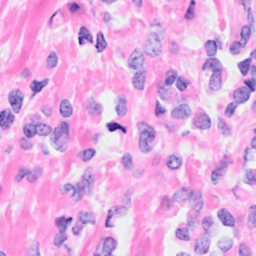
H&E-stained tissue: Breast